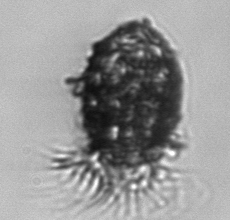
Label: Stenosemella_pacifica